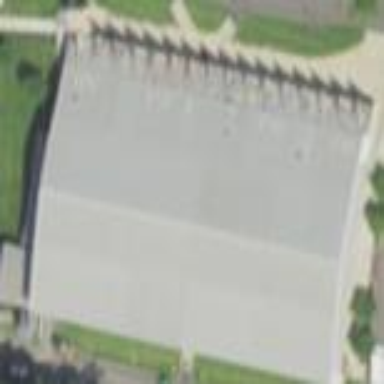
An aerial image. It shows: Building that is ice rink used for playing ice hockey.